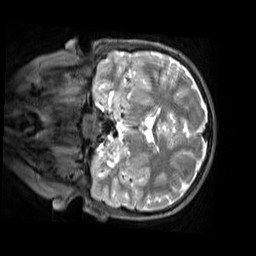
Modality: T2w
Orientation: coronal
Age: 9
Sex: male
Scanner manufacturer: siemens
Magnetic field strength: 3 T
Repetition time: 3.2 s
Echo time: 0.408 s